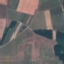
Land use / land cover class: PermanentCrop